Field crop: tomato
Growth stage: 1
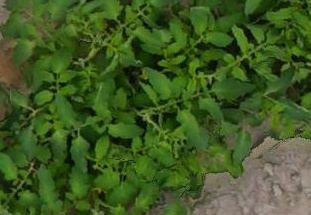
Species: tomato